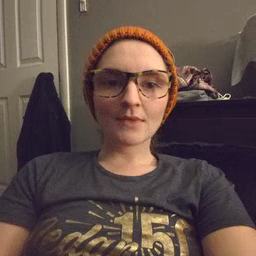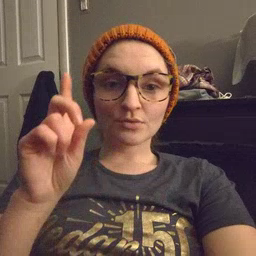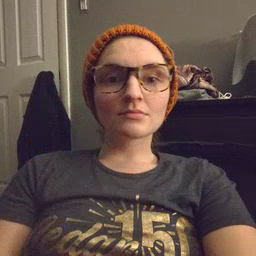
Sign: up